Field crop: maize
Growth stage: 2
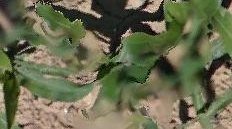
Species: maize